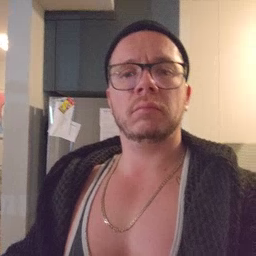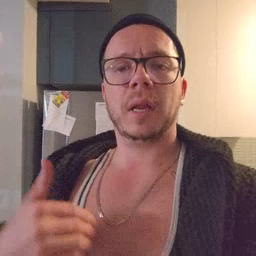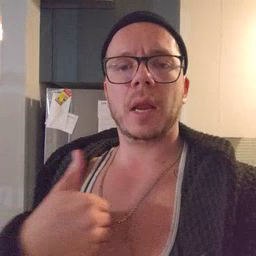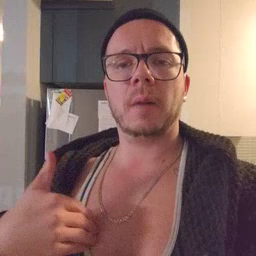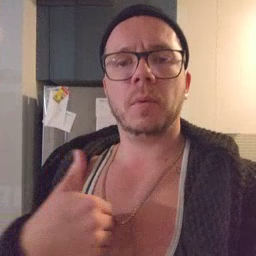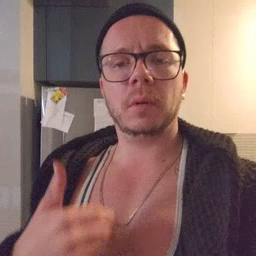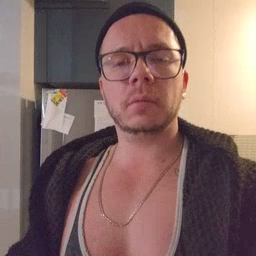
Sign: animal